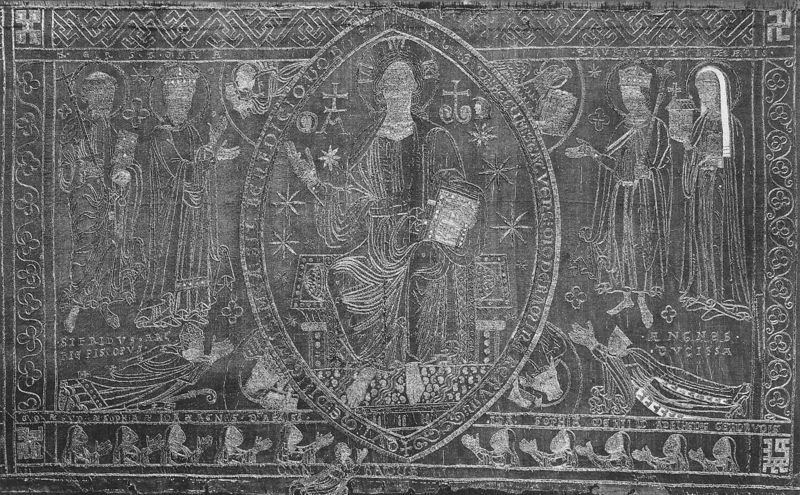
Titel: Antependium aus Kloster Rupertsberg
Institution: Brüssel, Musées Royaux d’Art et d’Histoire
Schlagwörter: gott, hand, weiß, menschen, sitzen, mitte, männer, schwarz, stuhl, tiere, tuch, muster, teppich, wand, bibel, rahmen, hände, kirche, gewand, gold, mantel, sitzend, stoff, gewänder, borte, krone, oval, engel, füße, schrift, liegen, stab, bank, bischof, könig, thron, bordüre, wandteppich, ornamente, metall, platte, liegend, foto, buch, medaillon, kreuz, religion, stern, sterne, text, tasche, beten, lilie, gravur, negativ, heiligenschein, christus, jesus, segen, segnen, tapisserie, könige, heilige, anbeten, maria, anbetung, gewebt, verzierungen, kronen, romanisch, latein, stifter, mandorla, geschenke, hakenkreuz, swastika, nonnen, keltisch, glorie, weltenrichter, propheten, agnes, m, eten, mittelalterchristus